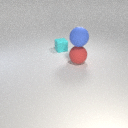
large blue rubber sphere above large red rubber sphere